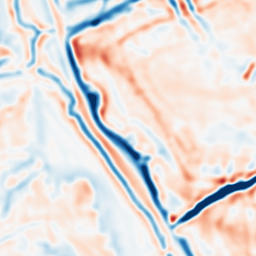
Category: multiscale
Decomposition family: dog
Decomposition parameters: sigma_low: 3
sigma_high: 5
Upsampling method: cubic_catmull_rom
Upsampling parameters: scale: 8
Upsampling scale: 8